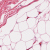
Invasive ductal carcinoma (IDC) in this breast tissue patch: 0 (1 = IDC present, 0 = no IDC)